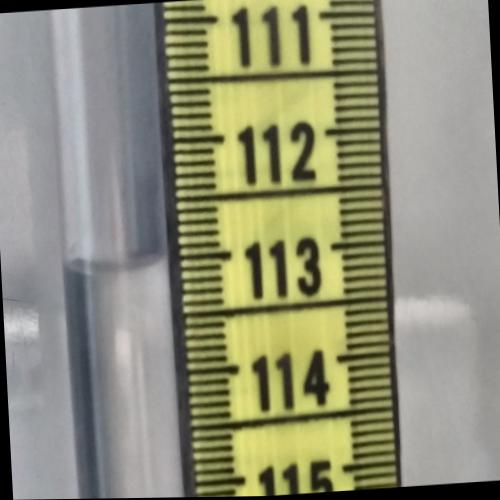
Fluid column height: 113.0 cm